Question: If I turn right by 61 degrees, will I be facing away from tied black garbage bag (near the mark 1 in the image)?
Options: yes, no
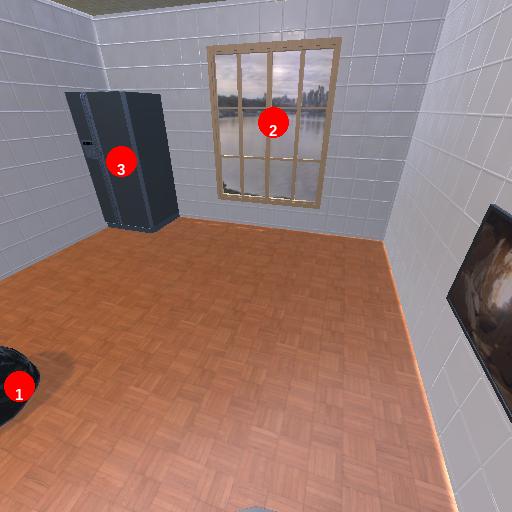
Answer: yes